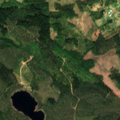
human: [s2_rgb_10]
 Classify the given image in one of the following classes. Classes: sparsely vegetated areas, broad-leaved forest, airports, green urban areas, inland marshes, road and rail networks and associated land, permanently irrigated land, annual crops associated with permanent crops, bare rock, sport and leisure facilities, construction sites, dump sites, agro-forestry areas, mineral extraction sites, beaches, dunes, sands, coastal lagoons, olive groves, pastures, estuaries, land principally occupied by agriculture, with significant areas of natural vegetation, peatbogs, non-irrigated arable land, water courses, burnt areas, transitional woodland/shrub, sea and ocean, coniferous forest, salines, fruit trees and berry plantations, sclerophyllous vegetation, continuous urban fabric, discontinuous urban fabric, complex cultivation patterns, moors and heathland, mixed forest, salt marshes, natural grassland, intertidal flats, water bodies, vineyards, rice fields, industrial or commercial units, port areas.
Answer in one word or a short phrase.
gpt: coniferous forest, mixed forest, transitional woodland/shrub